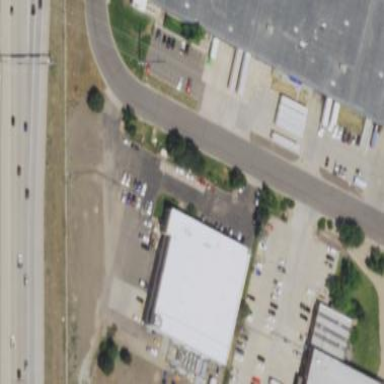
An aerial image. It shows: Retail building.